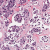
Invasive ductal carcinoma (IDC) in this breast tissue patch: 1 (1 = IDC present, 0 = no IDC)